Interaction volume radius: 5 \u00c5
Interaction volume height: 35 \u00c5
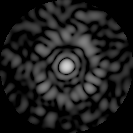
Disorder parameter: 0.7295